Question: I have an issue where if a user was to enter a long comment/word such as 'cooooooooooooooooooooooooooooooooooooooool' this would break the formatting on the page.
Here is an image below to help explain the scenario (not to scale) and also the code used:

'''
<div class="comment-content">
<p>cooooooooooooooooooooooooooooooooooooooool</p>
<br />
<a class="delete-comment" data-delete-comment-id="28" href="/">Delete</a>
</div>
'''
'''
.comment-content
{
width: 525px;
margin: 13px 25px 0 0;
}
.comment-content p
{
width: 525px;
}
'''
I am wondering if there is a quick fix for this without changing too much markup and CSS as this is area of code we would not want to introduce bugs by changing the application code (written in ASP.NET/MVC 3).
If CSS/Html was not an option I guess the HTML 5 '<wbr>' Tag could be used to seperate the word after 'x' amount of characters - the only issue with this is that the website is multi lingual in 9 languages. Japanese and Chinese for instance the text characters are significantly larger then English text characters which would need multiple conditional code for these to get the character count before adding the '<wbr>' or the font size decreased. Just after suggestions on the best solution really.
Many Thanks
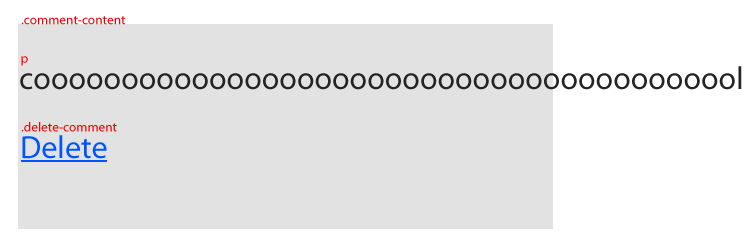
Answer: '''
.comment-content p {
word-wrap: break-word;
}
'''
<URL>
<URL>